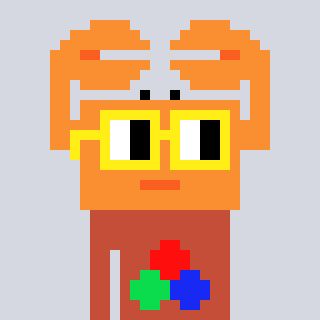
a pixel art character with square yellow glasses, a crab-shaped head and a rust-colored body on a cool background